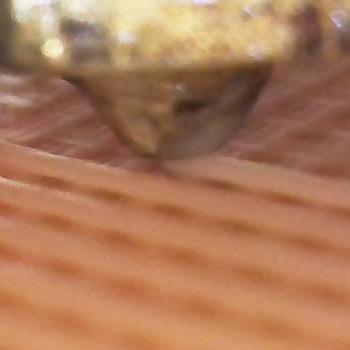
Flow rate: 100%